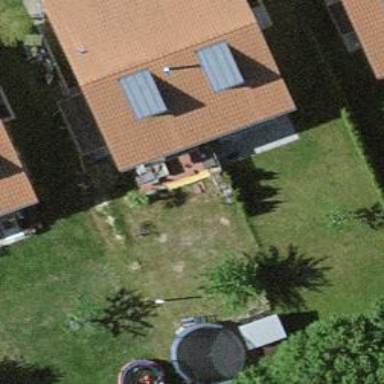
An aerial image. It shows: Terrace building.